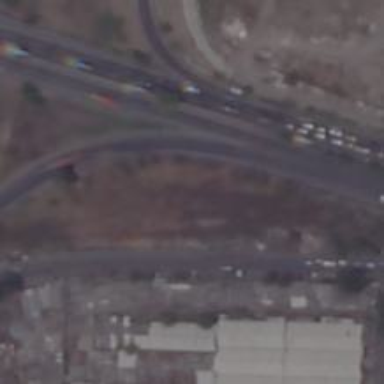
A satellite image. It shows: Motorway junction.